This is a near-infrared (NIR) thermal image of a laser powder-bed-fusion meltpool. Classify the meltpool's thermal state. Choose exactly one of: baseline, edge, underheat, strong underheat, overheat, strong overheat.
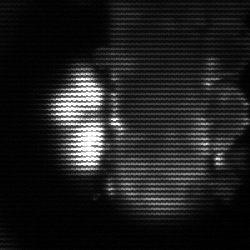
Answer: strong underheat